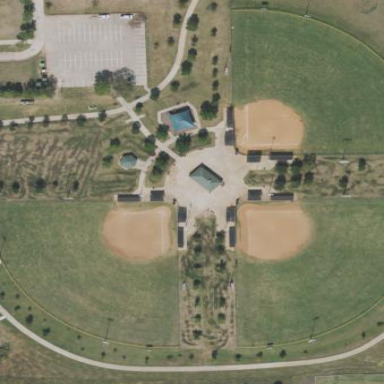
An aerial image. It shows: Softball pitch for leisure sports.